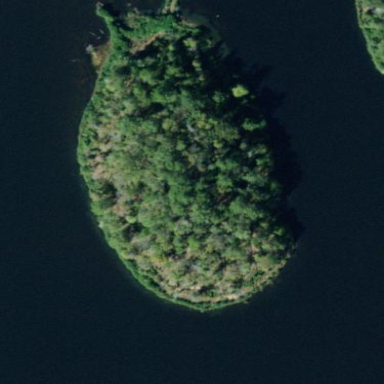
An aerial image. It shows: Islet.